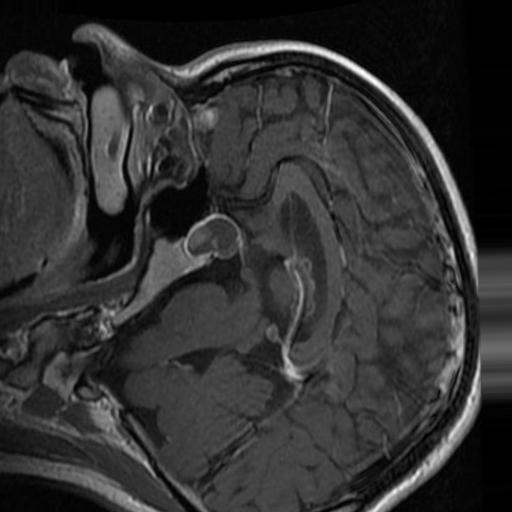
Label: brain_tumor